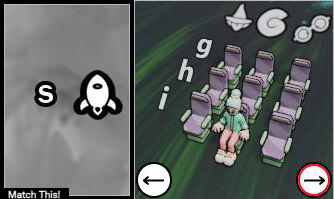
Task: seats
Answer: no